【题型】解答题　【知识点】解析几何　【难度】medium
在平面直角坐标系内，已知点 \( P \) 及线段 \( l \)，\( Q \) 是线段 \( l \) 上的任意一点，线段 \( PQ \) 长度的最小值称为“点 \( P \) 到线段 \( l \) 的距离”，记为 \( d(P,l) \)。

\vspace{0.5em}

(1) 设点 \( P(2,0) \)，线段 \( l: y = x \ (0 \leq x \leq 2) \)，求 \( d(P,l) \)；

\vspace{0.5em}

(2) 设 \( A(0,0) \)、\( B(1,1) \)、\( C(2,1) \)，线段 \( l_1 = AB \)，线段 \( l_2 = AC \)，若点 \( P(x,y) \) 是 \( l_2 \) 上的动点，请将 \( d(P,l_1) \) 表示成 \( x \) 的函数。

\vspace{1em}
【解答】
\noindent \textbf{【答案】}

(1) \( \sqrt{2} \)

\vspace{0.5em}

(2) \( d(P,l_1) = \begin{cases}
\dfrac{\sqrt{2}x}{4}, & x \in \left[0, \dfrac{4}{3}\right] \\
\sqrt{\dfrac{5}{4}x^2 - 3x + 2}, & x \in \left(\dfrac{4}{3}, 2\right]
\end{cases} \)

\vspace{1em}

\noindent \textbf{【知识点】} 求平面两点间的距离、求点到直线的距离、距离新定义

\vspace{1em}

\noindent \textbf{【分析】}

(1) 根据“点 \( P \) 到线段 \( l \) 的距离”的定义结合两点的距离公式即可得出答案；

\vspace{0.5em}

(2) 分别求出线段 \( AB \) 所在直线和线段 \( AC \) 所在直线的方程，然后求出过点 \( B \) 且垂直于线段 \( AB \) 的直线方程，与线段 \( AC \) 所在直线的方程联立，求出交点坐标，再由交点横坐标分情况讨论，从而可得出答案。

\vspace{1em}

\noindent \textbf{【详解】}

(1) 解：可设 \( Q(a,a), 0 \leq a \leq 2 \)，

则 \( |PQ| = \sqrt{(a-2)^2 + a^2} = \sqrt{2(a-1)^2 + 2} \)，

当 \( a=1 \) 时，\( |PQ|_{\min} = \sqrt{2} \)，

所以 \( d(P,l) = \sqrt{2} \)；

\vspace{0.5em}

(2) 解：线段 \( AB \) 所在直线的方程为 \( x - y = 0 \)，

线段 \( AC \) 所在直线的方程为 \( x - 2y = 0 \)，

过点 \( B \) 且垂直于线段 \( AB \) 的直线方程为 \( y - 1 = -(x - 1) \)，即 \( x + y - 2 = 0 \)，

联立
\[
\begin{cases}
x + y - 2 = 0 \\
x - 2y = 0
\end{cases}
\]
解得
\[
\begin{cases}
x = \dfrac{4}{3} \\
y = \dfrac{2}{3}
\end{cases}
\]

因为点 \( P(x,y) \) 是 \( l_2 \) 上的动点，所以 \( y = \dfrac{1}{2}x \)，

当 \( x \in \left[0, \dfrac{4}{3}\right] \) 时，点 \( P(x,y) \) 到线段 \( AB \) 的最短距离即为点 \( P \) 到线段 \( AB \) 所在直线的距离，

此时 \( d(P,l_1) = \dfrac{|x - y|}{\sqrt{1+1}} = \dfrac{\left|x - \dfrac{1}{2}x\right|}{\sqrt{2}} = \dfrac{\sqrt{2}x}{4} \)，

当 \( x \in \left(\dfrac{4}{3}, 2\right] \) 时，点 \( P(x,y) \) 到线段 \( AB \) 的最短距离即为点 \( B \) 到线段 \( AC \) 上的点的最短距离，

此时 \( d(P,l_1) = \sqrt{(x-1)^2 + (y-1)^2} = \sqrt{(x-1)^2 + \left(\dfrac{1}{2}x - 1\right)^2} = \sqrt{\dfrac{5}{4}x^2 - 3x + 2} \)，

综上所述，
\[
d(P,l_1) = \begin{cases}
\dfrac{\sqrt{2}x}{4}, & x \in \left[0, \dfrac{4}{3}\right] \\
\sqrt{\dfrac{5}{4}x^2 - 3x + 2}, & x \in \left(\dfrac{4}{3}, 2\right]
\end{cases}
\]

\vspace{1em}

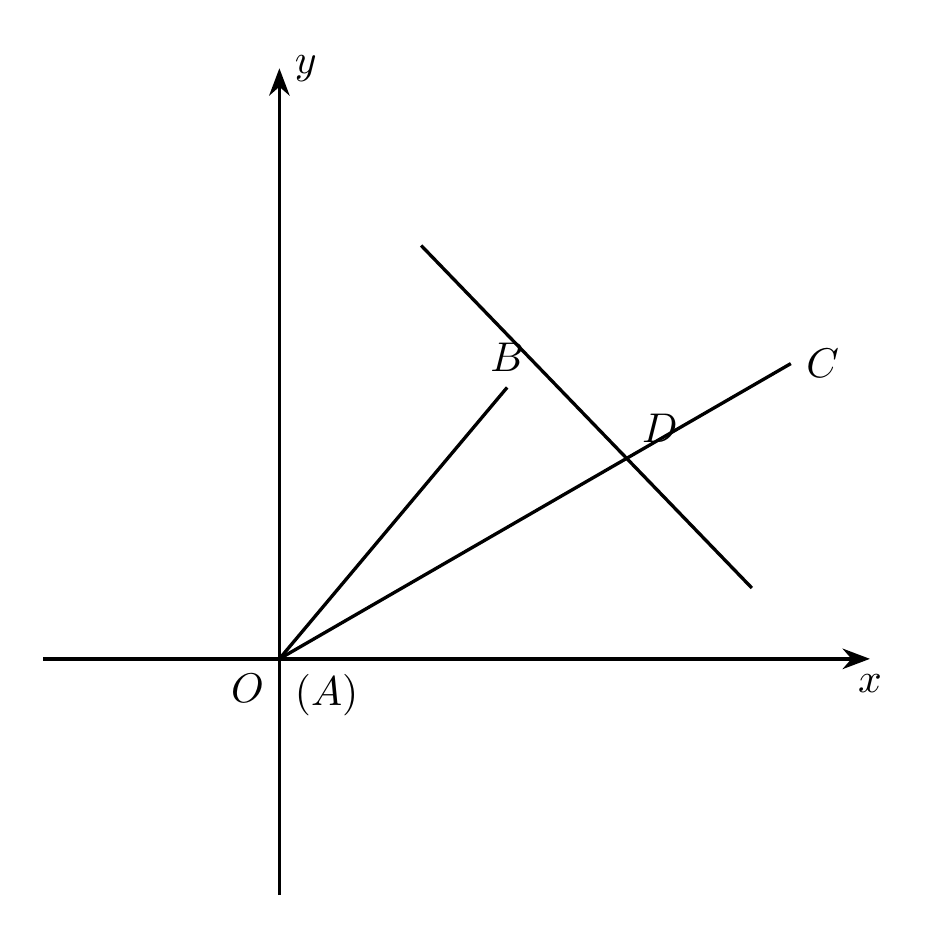